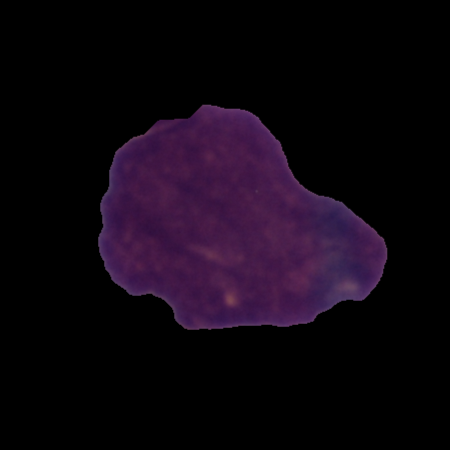
Label: cancer